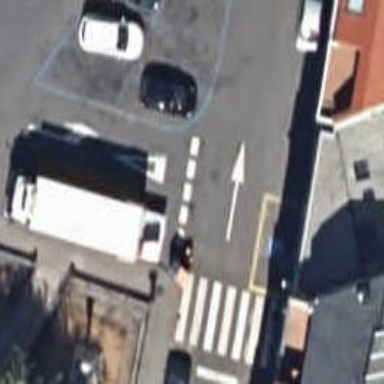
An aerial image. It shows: Road with "give way" sign.